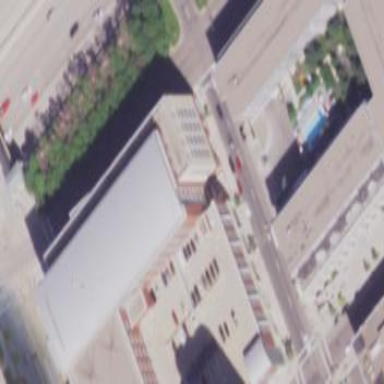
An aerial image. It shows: Building with round silver roof.